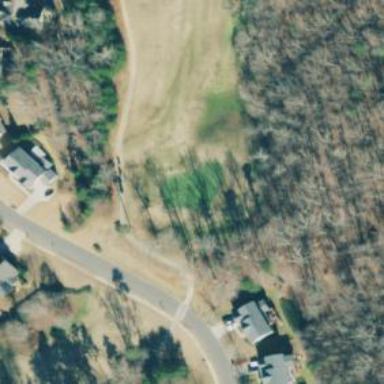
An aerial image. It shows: Golf hole.